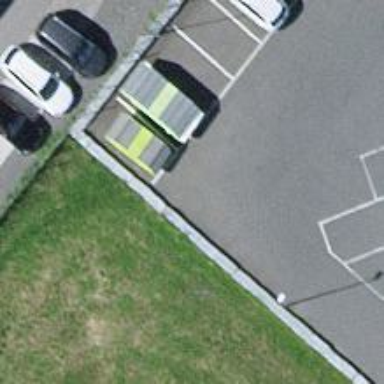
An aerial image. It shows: Road serving as parking aisle.